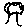
Label: tree